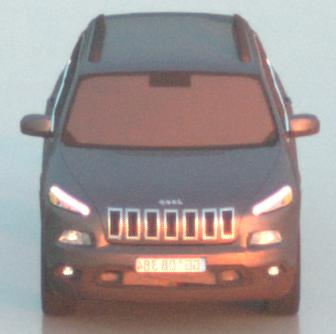
Make: Jeep
Model: Cherokee 3.2 V6 Pentastar
Detailed model: Cherokee (KL)
Model produced from: 2014/07
Model produced until: 2015/07
Doors: 5
Color: gray
Road condition: wet road
Daytime: sunrise or sunset
Contrast: medium contrast